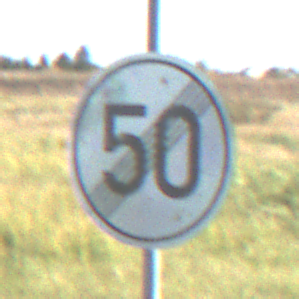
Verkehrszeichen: EndeGeschwindigkeit50
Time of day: MorningAfternoon
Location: Outdoor (Nature)
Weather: Clear
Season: Autumn
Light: Natural